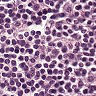
Metastatic tissue present: no